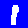
Digit: 1